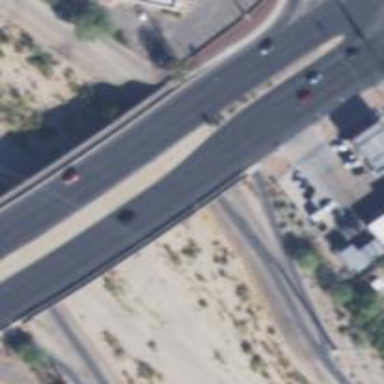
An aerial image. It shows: Primary highway bridge.